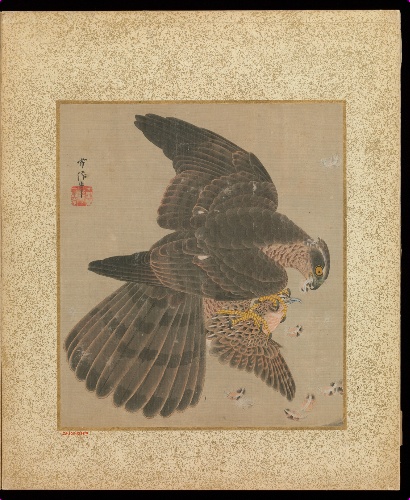
Title: 十鷹書画冊|Album of Hawks and Calligraphy
Artist: Kano Tsunenobu
Artist bio: Japanese, 1636–1713
Date: 17th–18th century
Object type: Album leaves
Classification: Paintings
Medium: Album of ten paintings; ink and color on silk
Culture: Japan
Period: Edo period (1615–1868)
Dimensions: Each leaf: 10 3/4 × 9 7/16 in. (27.3 × 23.9 cm)
Overall with mounting (open): 16 1/4 in. × 27 in. × 2 7/16 in. (41.3 × 68.6 × 6.2 cm)
Department: Asian Art
Credit line: H. O. Havemeyer Collection, Bequest of Mrs. H. O. Havemeyer, 1929
Accession year: 1929
Repository: Metropolitan Museum of Art, New York, NY
Tags: Hawks